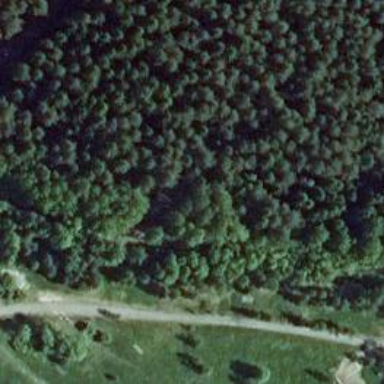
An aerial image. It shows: Disc golf basket.